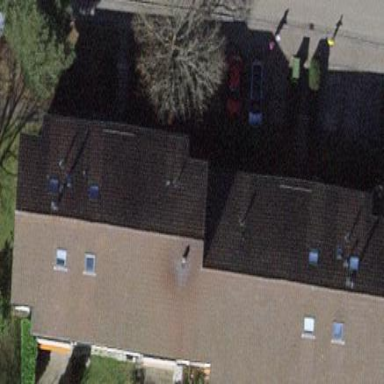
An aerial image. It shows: Residential building.